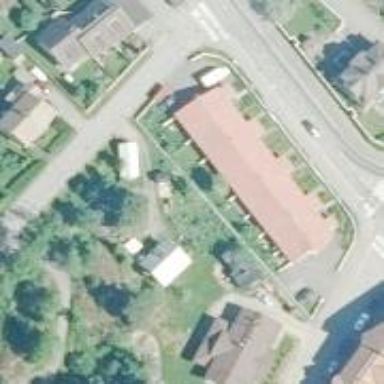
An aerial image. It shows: Terrace building.